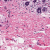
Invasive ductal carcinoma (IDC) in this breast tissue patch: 0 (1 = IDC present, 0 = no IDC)